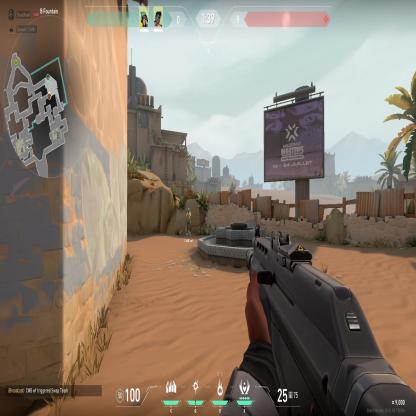
Label: teammate